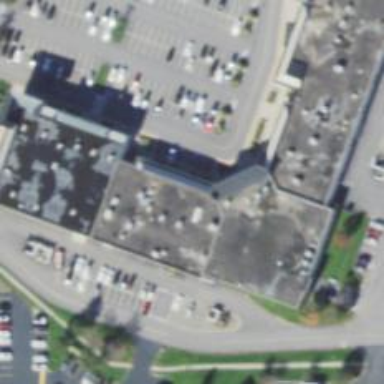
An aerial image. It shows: Post office.